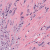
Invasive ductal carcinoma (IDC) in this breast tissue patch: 1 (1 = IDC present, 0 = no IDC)